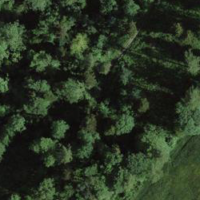
EUNIS habitat code: 41
Species observed at this site:
Tussilago farfara